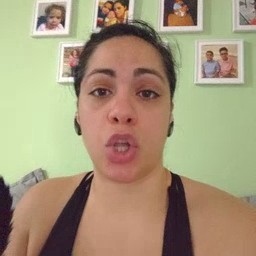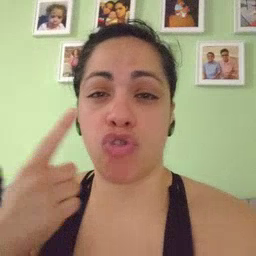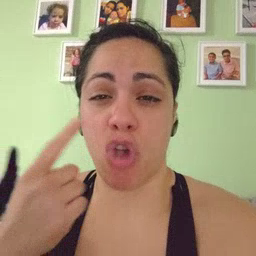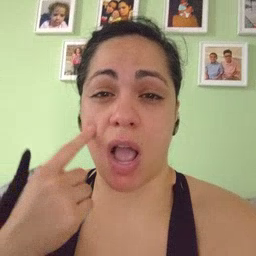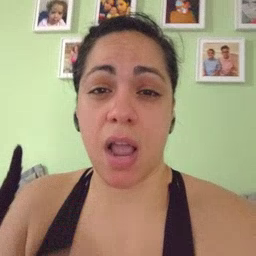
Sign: cry